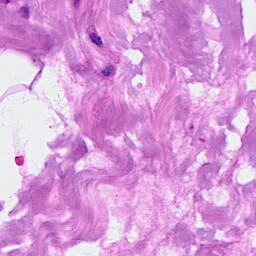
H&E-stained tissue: Breast